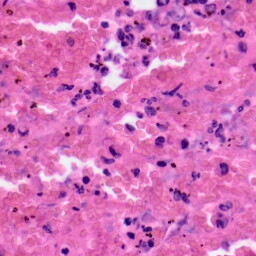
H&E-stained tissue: Colon